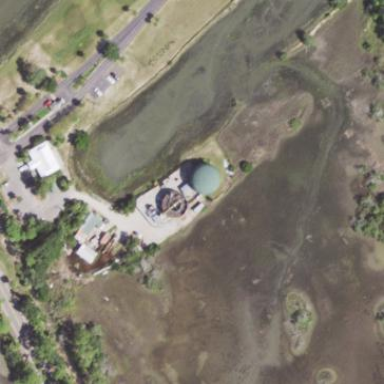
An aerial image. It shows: Man-made water works facility.